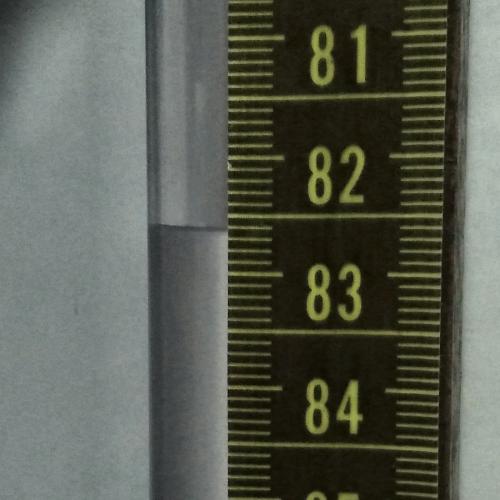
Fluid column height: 82.6 cm